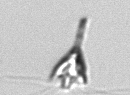
Label: Pyramimonas_longicauda